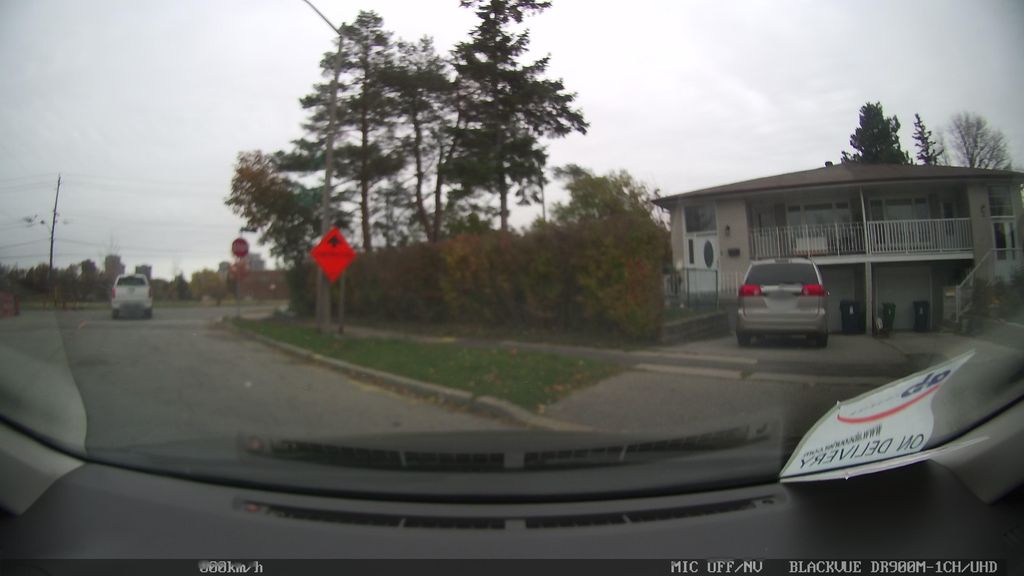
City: toronto